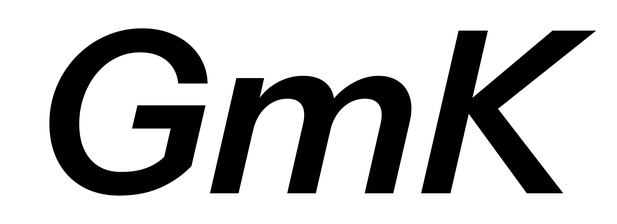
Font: InstrumentSans-Italic_SemiBold_Italic